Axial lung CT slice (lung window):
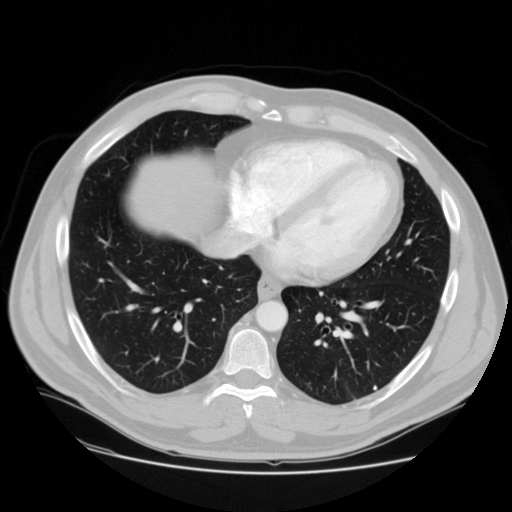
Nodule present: yes
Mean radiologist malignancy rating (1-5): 1